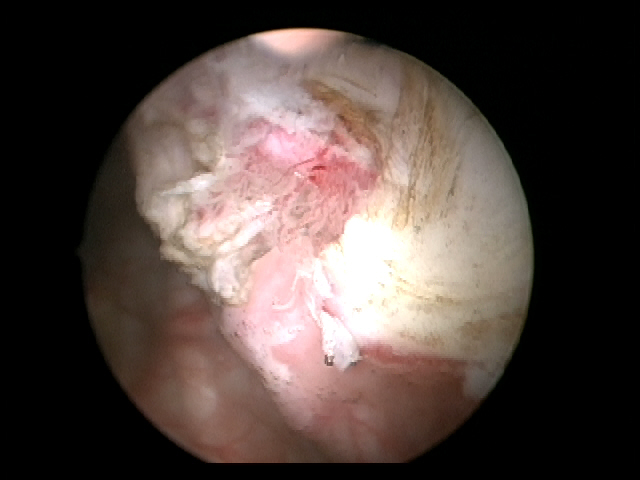
Modality: WLC
Class: Malignant
Subclass: HighGradePapillary
Lesion: L1
Stage: T1
Morphology: Papillary
Bladder cancer association: Yes